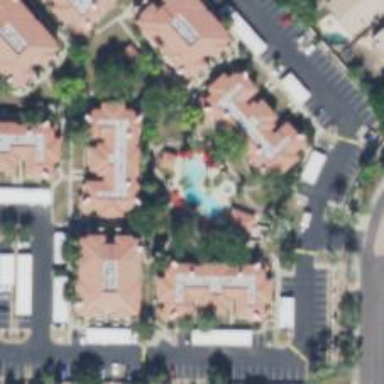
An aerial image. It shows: Swimming pool located in leisure land.